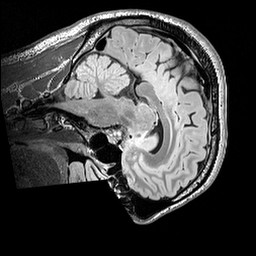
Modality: FLAIR
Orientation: sagittal
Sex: male
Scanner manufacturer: siemens
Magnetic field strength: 3 T
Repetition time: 5 s
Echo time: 0.395 s